Question: I have a method on a controller which returns files
'''
public FileResult DownloadFile(int id)
{
var file = _repository.GetInidividualFile(id);
return File(file.FileBinary, file.ContentType, file.FileName);
}
'''
The file object is returning the values back correctly but IE9 isn't picking up the content type. The current list of file types I have are:
'application/pdf'
'application/vnd.openxmlformats-officedocument.spreadsheetml.sheet'
'application/vnd.ms-excel'
all other browsers seem to be working fine but IE just seems to ignore the extension. The problem I have is that because the file has been downloaded without an extension, the user is prompted to select which application to open the file with but they will have no idea.
I have tried in firefox, chrome, safari and opera and everything is fine
Here's the view of the debugger showing the values being returned

Here's the output from fiddler showing the content type:
HTTP/1.1 200 OK
Server: ASP.NET Development Server/10.0.0.0
Date: Tue, 19 Feb 2013 10:16:41 GMT
X-AspNet-Version: 4.0.30319
X-AspNetMvc-Version: 3.0
Content-Disposition: attachment; filename="Provisioning Tool"
Cache-Control: private
Content-Type: application/vnd.openxmlformats-officedocument.spreadsheetml.sheet
Content-Length: 491470
Connection: Close
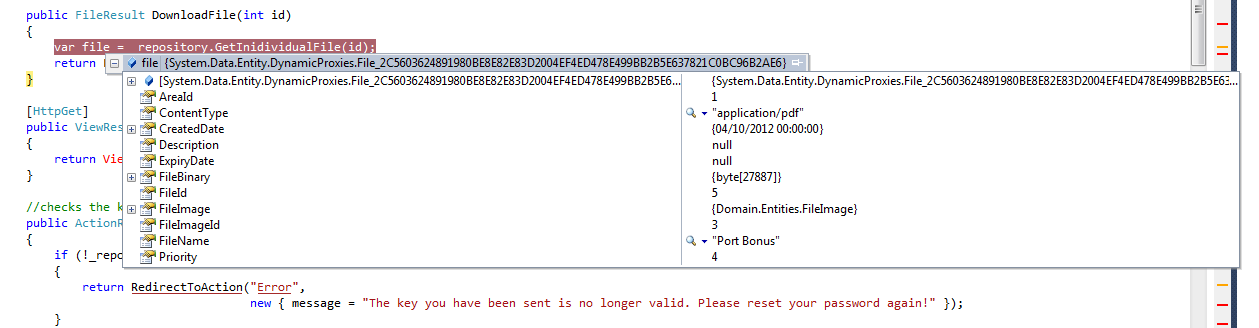
Answer: After some messing around I have finally found what this is. IE expects the extension on the file name despite having the content type. So,
'''
return File(file.FileBinary, "application/pdf", "test");
'''
won't work, but
'''
return File(file.FileBinary, "application/pdf", "test.pdf");
'''
does.